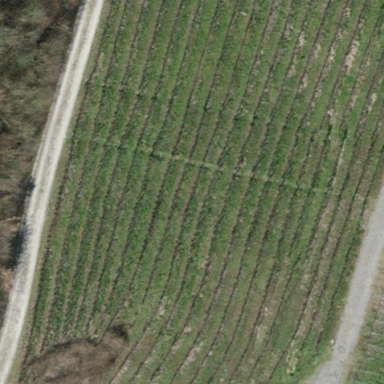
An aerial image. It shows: Vineyard with grape crops.